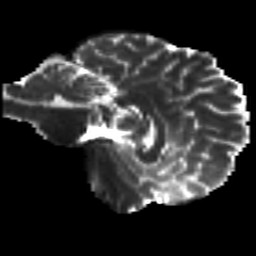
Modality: T2w
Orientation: sagittal
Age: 31
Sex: male
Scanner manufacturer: siemens
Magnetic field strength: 3 T
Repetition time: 8.8 s
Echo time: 0.085 s